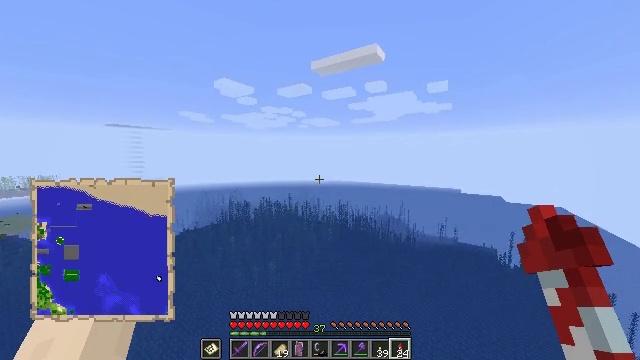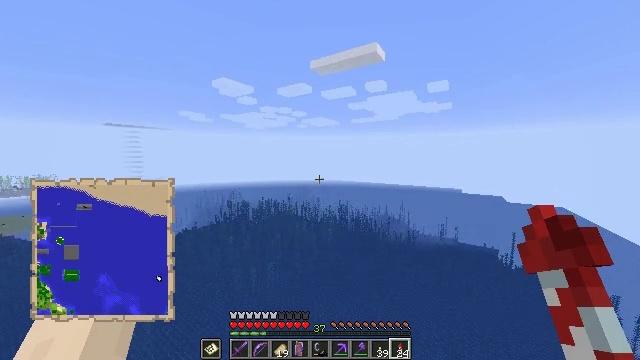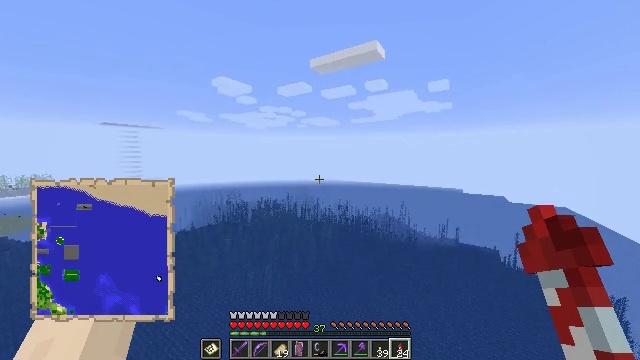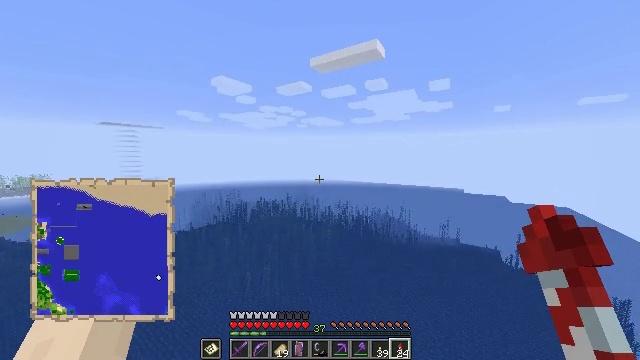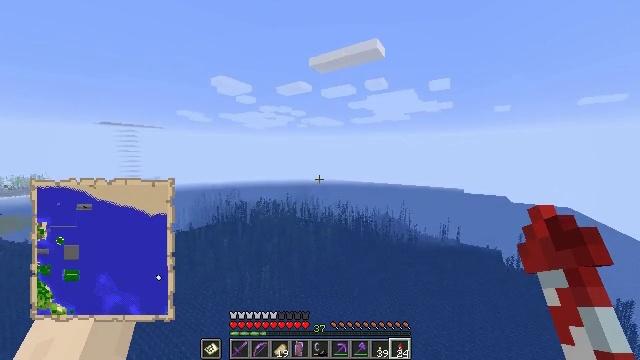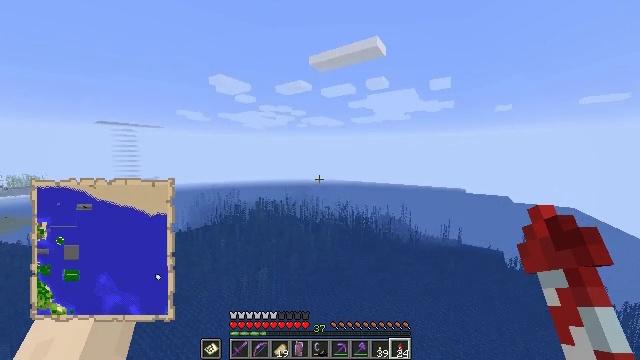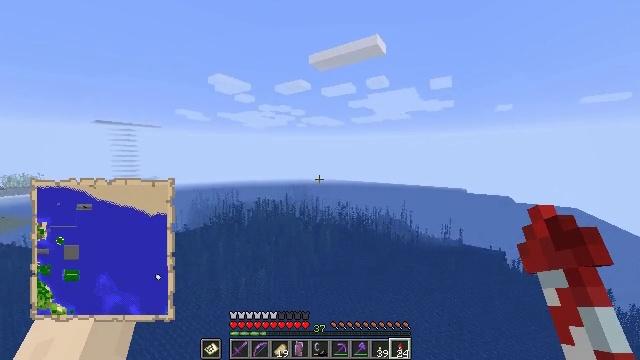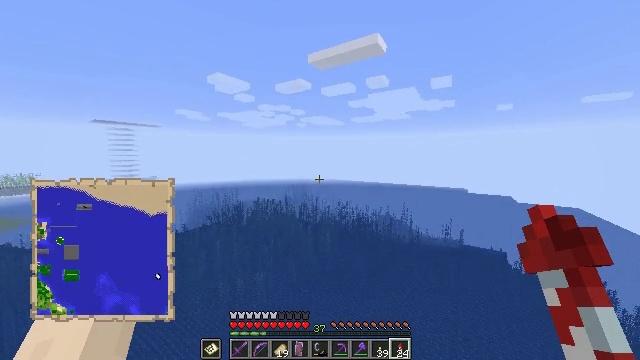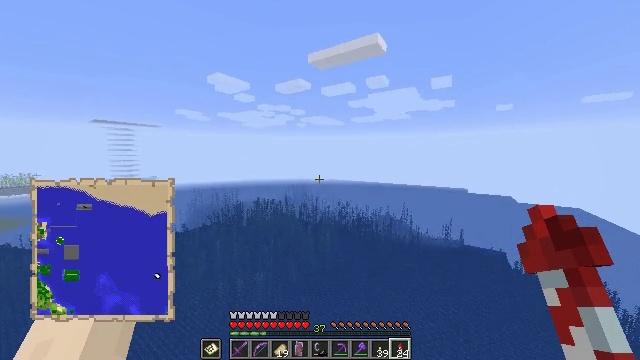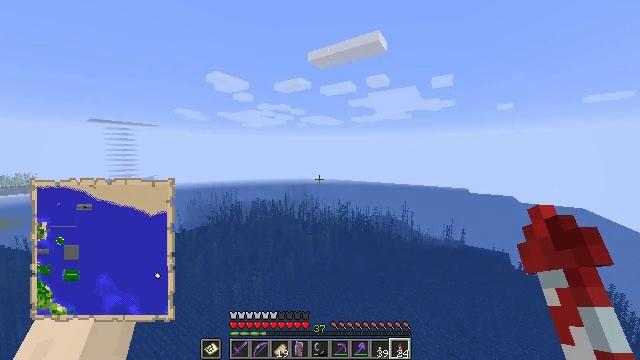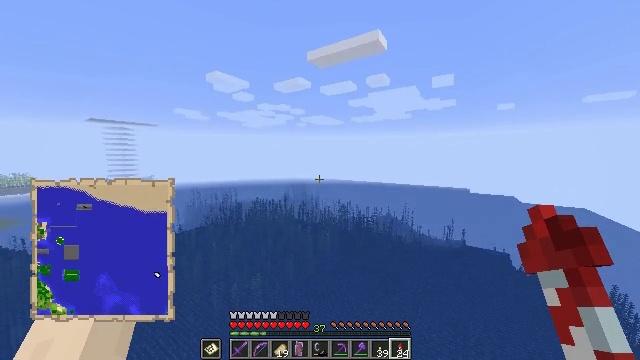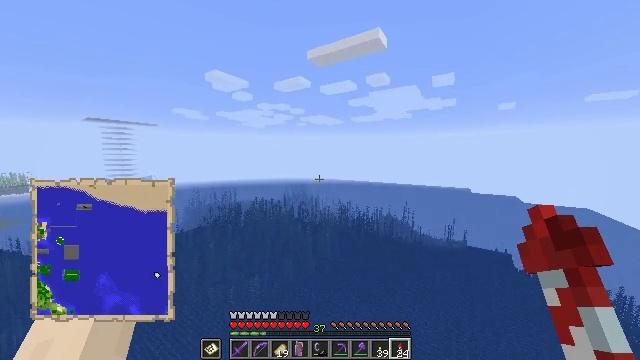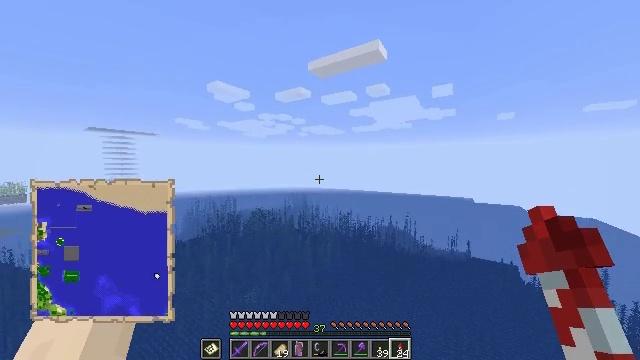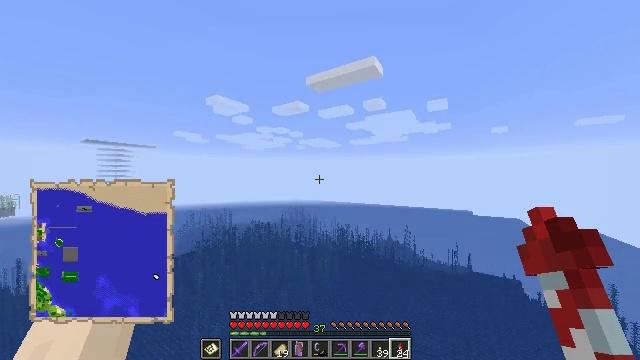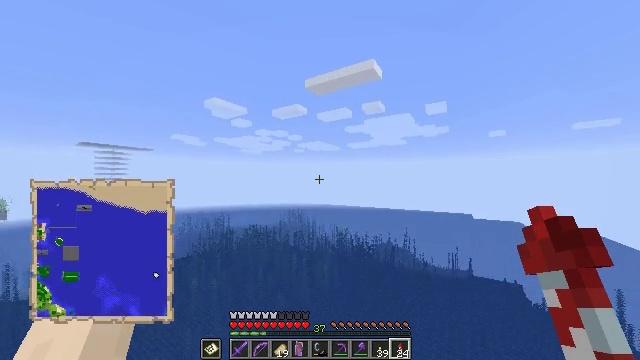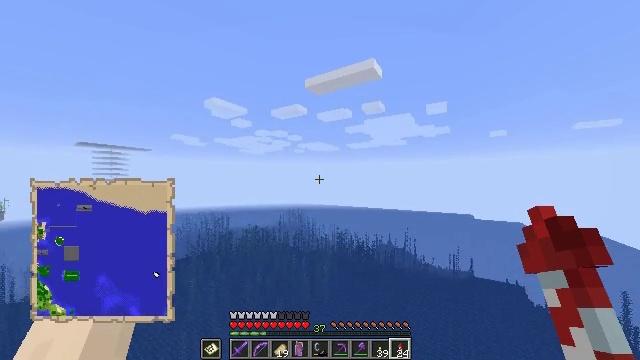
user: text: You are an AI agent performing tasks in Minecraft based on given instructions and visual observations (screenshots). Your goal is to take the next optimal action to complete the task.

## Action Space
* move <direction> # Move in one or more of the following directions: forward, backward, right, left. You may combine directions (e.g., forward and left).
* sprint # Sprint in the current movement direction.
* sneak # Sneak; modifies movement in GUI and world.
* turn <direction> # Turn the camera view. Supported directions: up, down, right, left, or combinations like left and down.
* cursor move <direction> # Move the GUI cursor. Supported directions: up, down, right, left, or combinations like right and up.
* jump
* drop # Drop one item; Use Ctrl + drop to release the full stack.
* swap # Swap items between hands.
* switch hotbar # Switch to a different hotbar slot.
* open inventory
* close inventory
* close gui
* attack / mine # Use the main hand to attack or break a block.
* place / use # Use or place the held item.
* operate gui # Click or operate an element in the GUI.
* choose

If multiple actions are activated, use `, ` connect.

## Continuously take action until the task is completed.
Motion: motion action
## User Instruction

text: Gather bone block for bone meal.
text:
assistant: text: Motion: move forward, sprint
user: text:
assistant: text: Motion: move forward, sprint
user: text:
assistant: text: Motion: move forward, sprint
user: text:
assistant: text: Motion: move forward, sprint
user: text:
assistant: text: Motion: move forward, sprint
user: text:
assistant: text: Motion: move forward, sprint
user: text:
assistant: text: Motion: move forward, sprint
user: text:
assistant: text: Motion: move forward, sprint
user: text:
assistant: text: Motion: move forward, sprint
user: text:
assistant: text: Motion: move forward, sprint
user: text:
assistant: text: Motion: move forward, sprint
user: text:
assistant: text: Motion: move forward, sprint, turn up
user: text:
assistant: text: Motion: move forward, sprint, turn up
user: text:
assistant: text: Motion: move forward, sprint
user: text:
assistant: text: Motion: move forward, sprint
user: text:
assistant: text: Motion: move forward, sprint
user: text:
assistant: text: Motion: move forward, sprint
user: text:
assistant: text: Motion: move forward, sprint
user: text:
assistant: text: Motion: move forward, sprint
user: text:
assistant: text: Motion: move forward, sprint
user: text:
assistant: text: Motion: move forward, sprint
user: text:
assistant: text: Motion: move forward, sprint
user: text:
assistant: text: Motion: move forward, sprint
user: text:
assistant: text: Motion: move forward, sprint
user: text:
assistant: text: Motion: move forward, sprint
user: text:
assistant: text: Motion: move forward, sprint
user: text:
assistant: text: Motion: move forward, sprint
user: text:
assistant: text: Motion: move forward, sprint
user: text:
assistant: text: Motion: move forward, sprint
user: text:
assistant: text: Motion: move forward, sprint, turn left